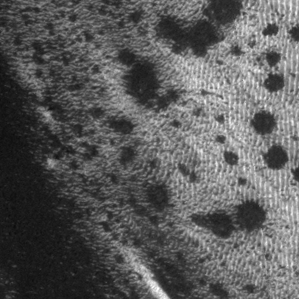
Label: frost